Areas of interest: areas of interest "Peony Garden"
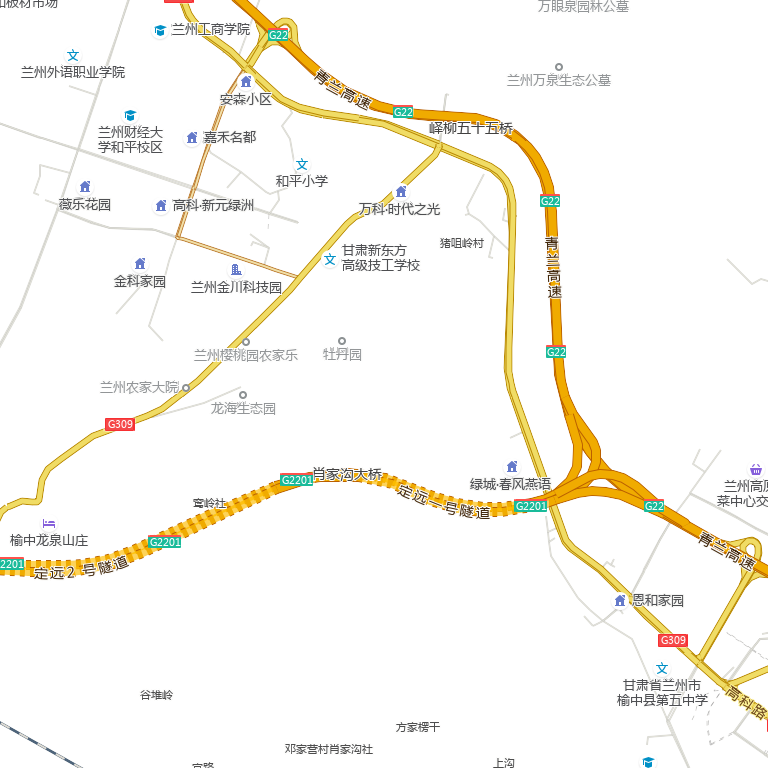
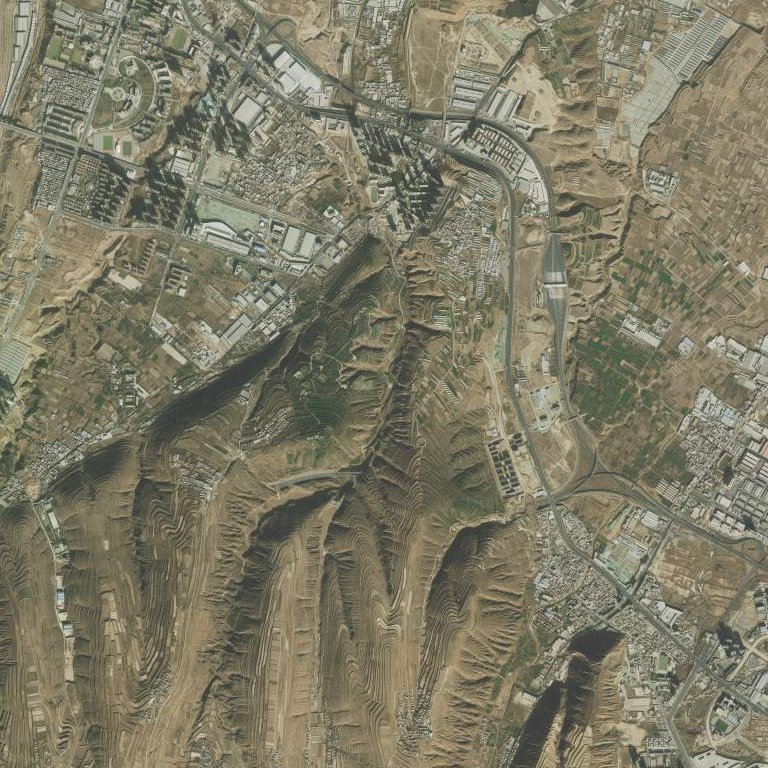